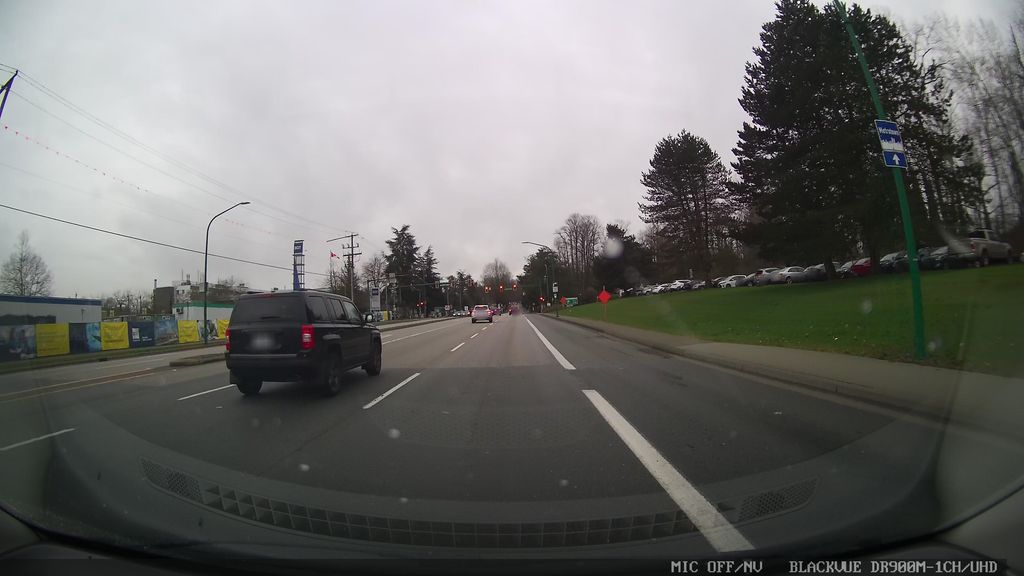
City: vancouver